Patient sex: F
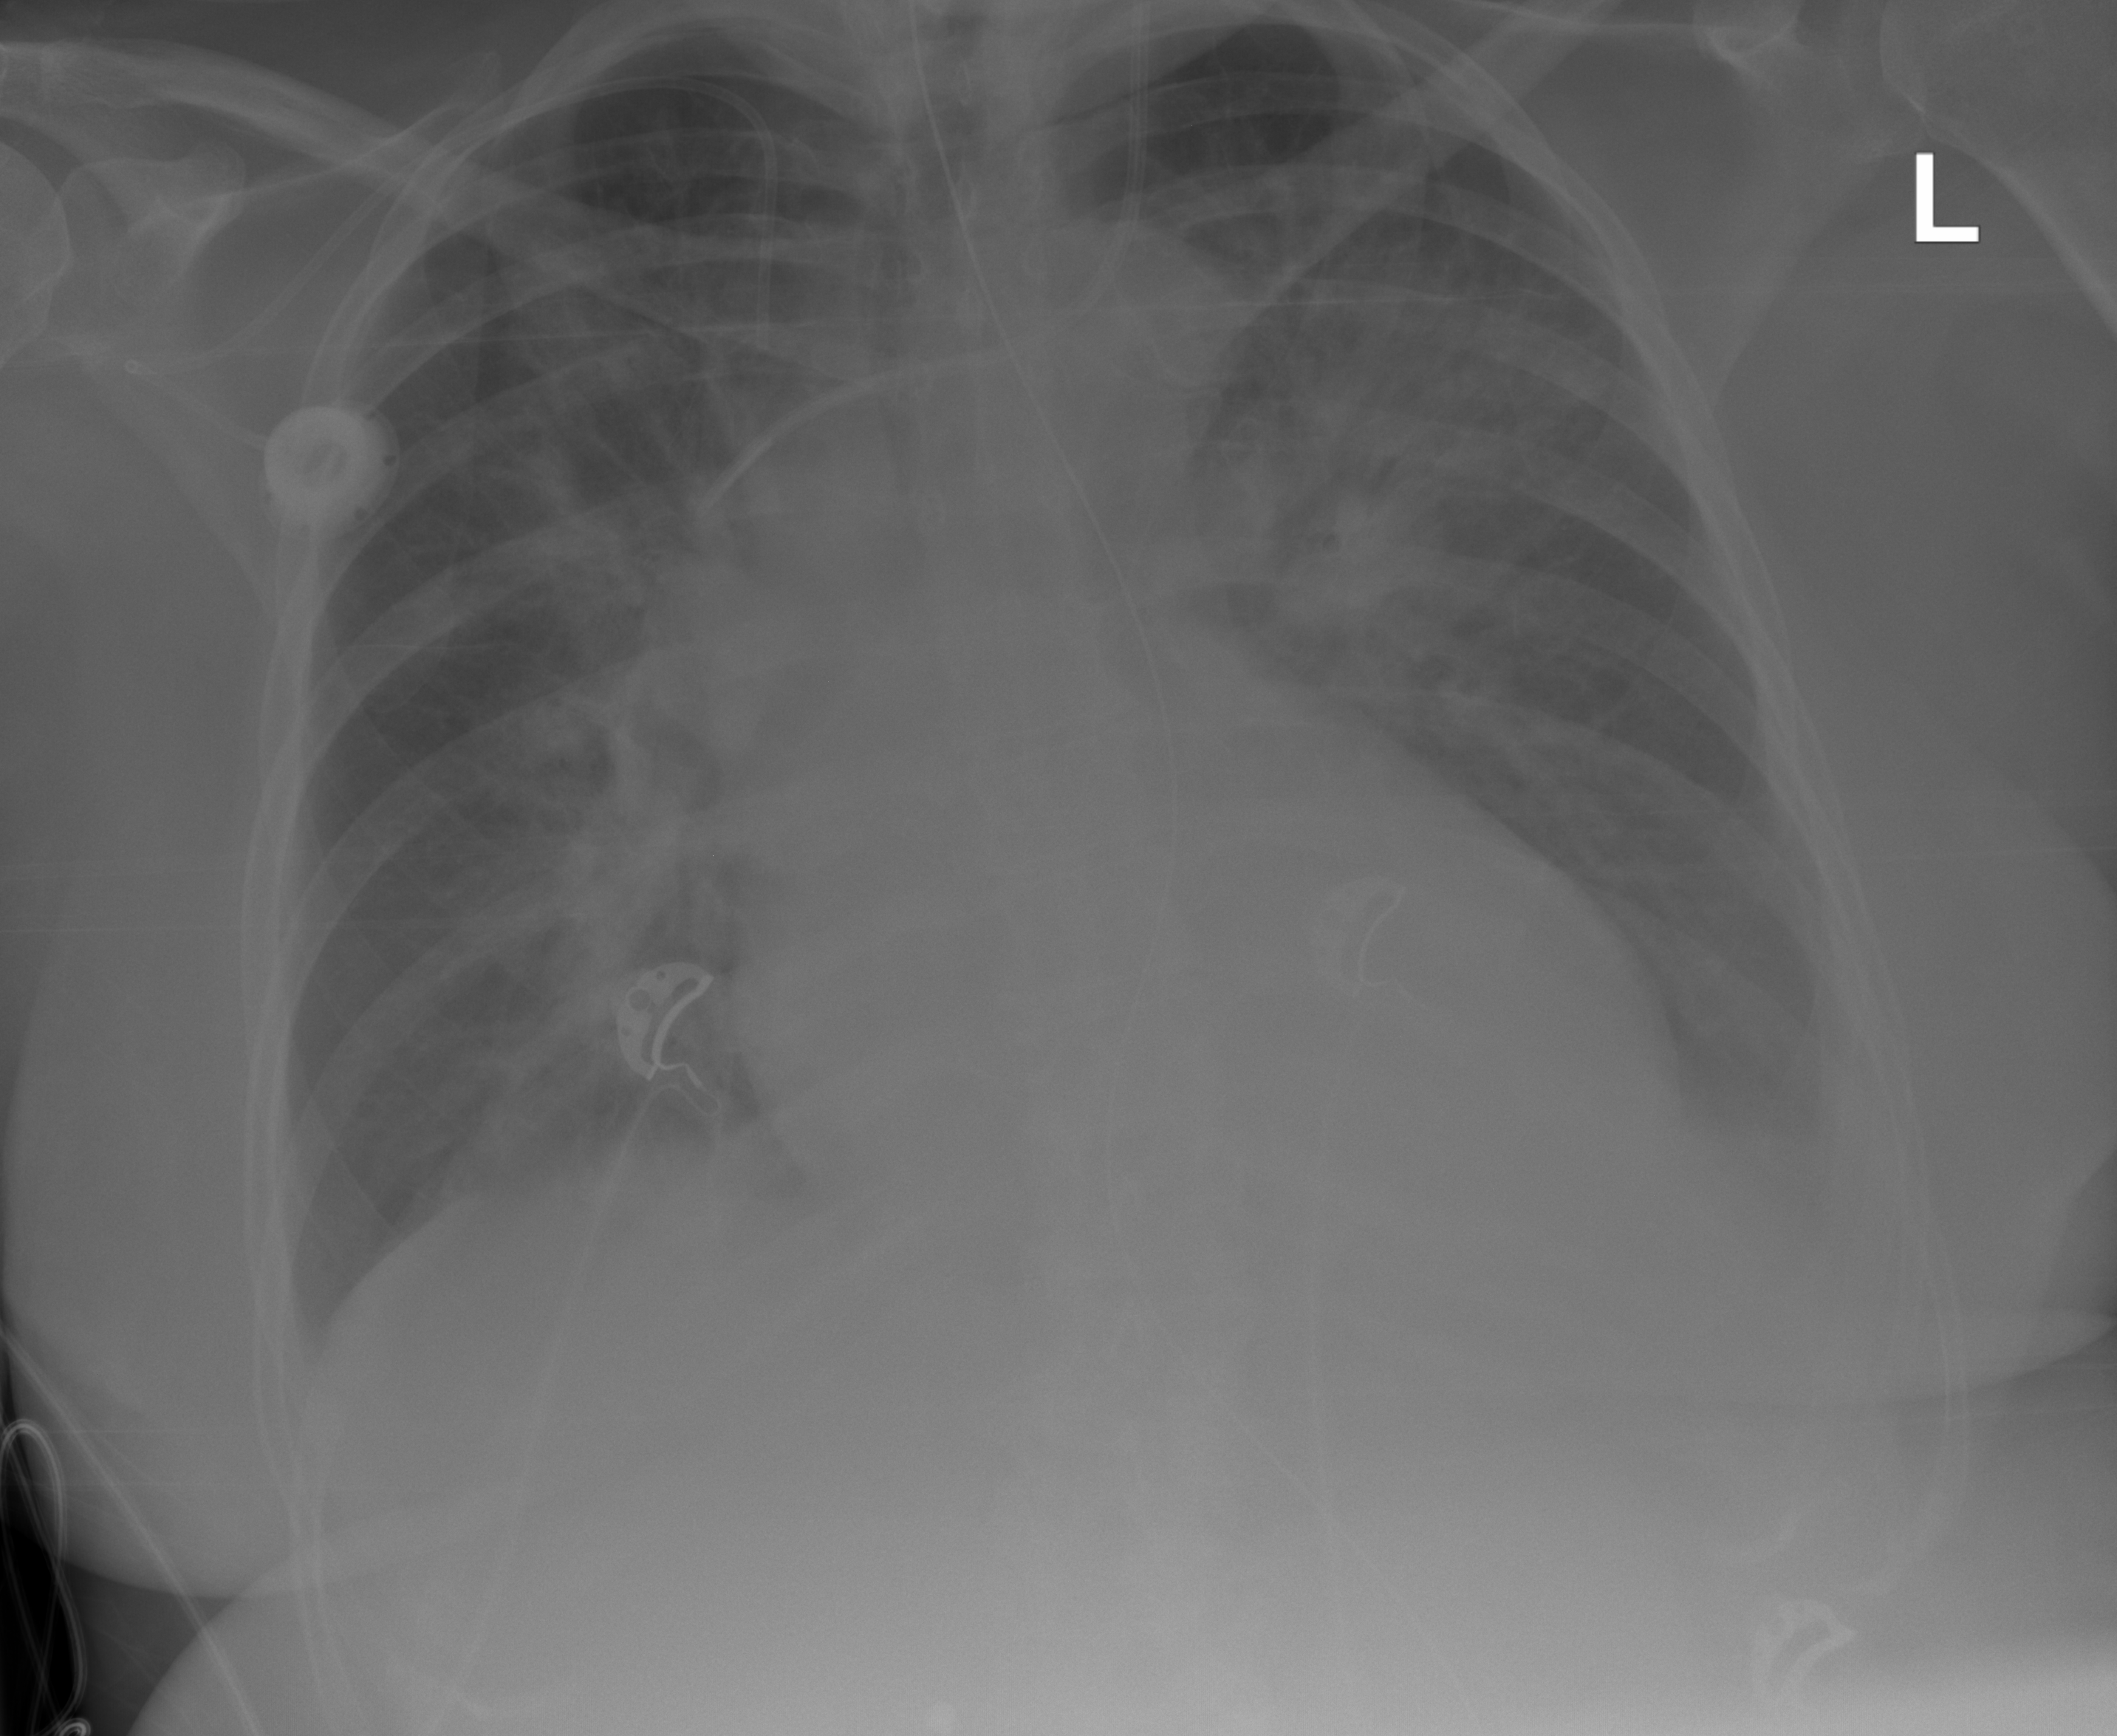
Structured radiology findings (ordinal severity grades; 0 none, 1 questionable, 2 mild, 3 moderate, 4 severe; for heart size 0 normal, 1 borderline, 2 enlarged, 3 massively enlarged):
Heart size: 2
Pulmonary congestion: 3
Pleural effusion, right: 1
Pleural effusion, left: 2
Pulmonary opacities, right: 2
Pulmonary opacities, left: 3
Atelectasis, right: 0
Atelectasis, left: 2